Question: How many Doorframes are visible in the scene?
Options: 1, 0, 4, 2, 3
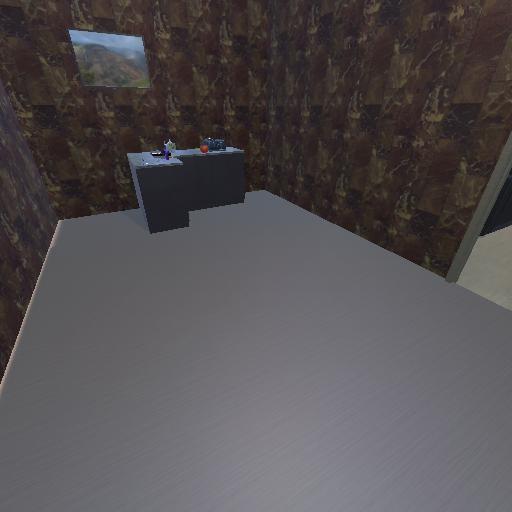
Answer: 1